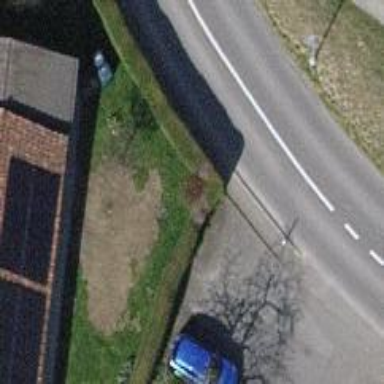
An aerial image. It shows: Hedge acting as barrier.